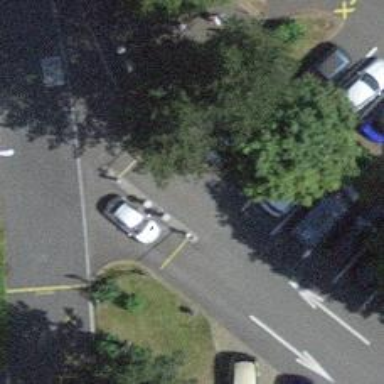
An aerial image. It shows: Lift gate barrier.